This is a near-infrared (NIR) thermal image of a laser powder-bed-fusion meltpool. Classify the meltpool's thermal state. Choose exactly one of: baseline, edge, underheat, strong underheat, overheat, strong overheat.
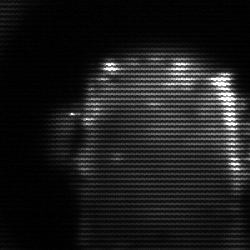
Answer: baseline